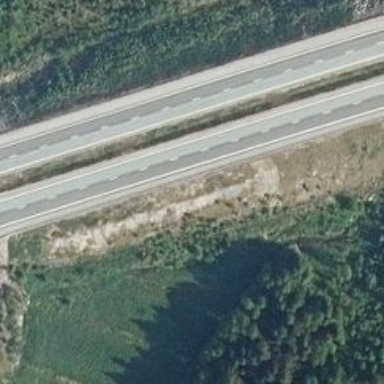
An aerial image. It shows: Asphalt motorway.